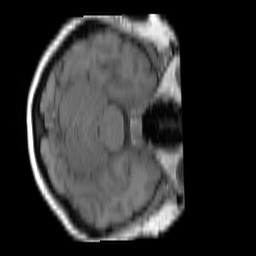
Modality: T1w
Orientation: axial
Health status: ill
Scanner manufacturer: siemens
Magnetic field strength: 3 T
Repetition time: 0.4 s
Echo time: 0.00246 s